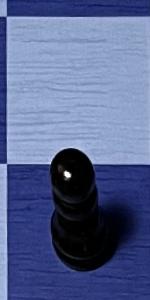
Label: Pawn_Black